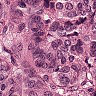
Metastatic tissue present: yes